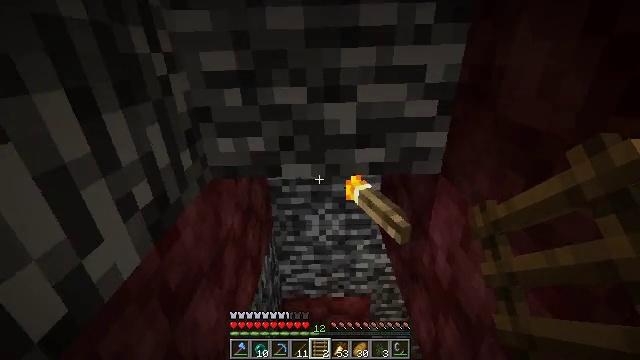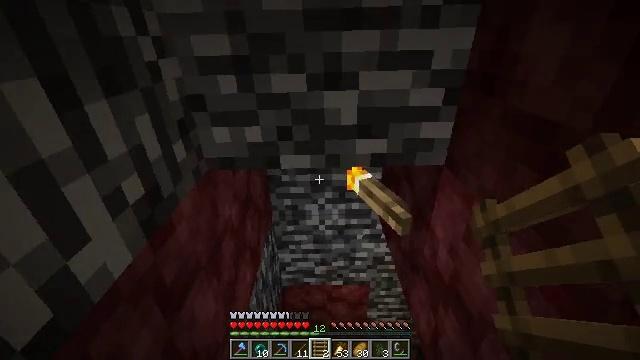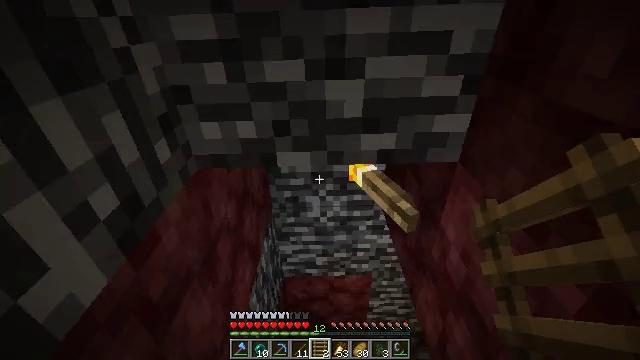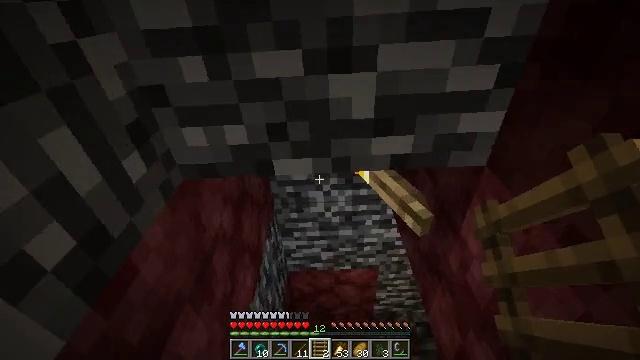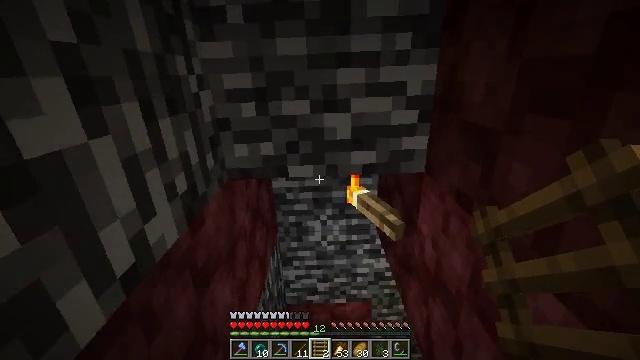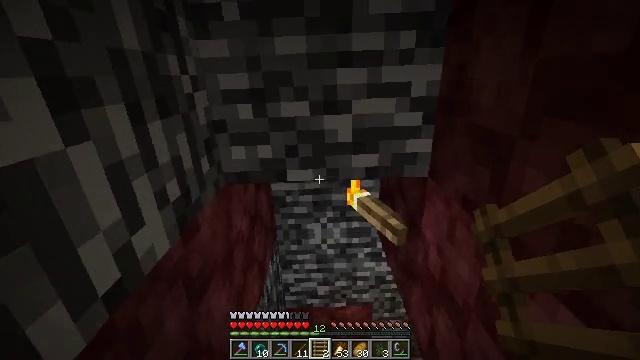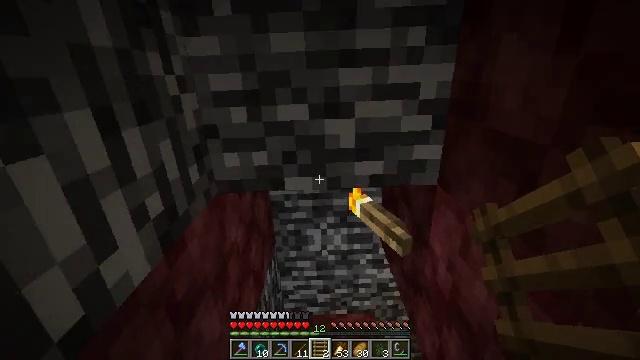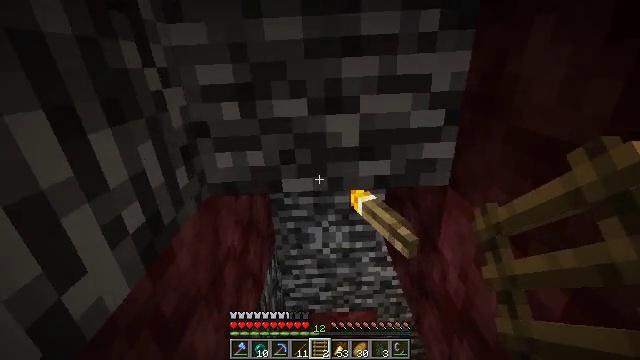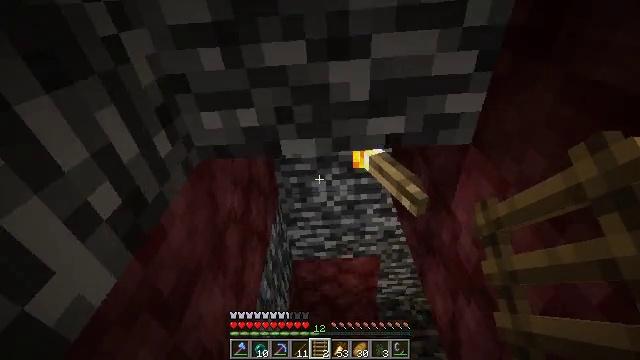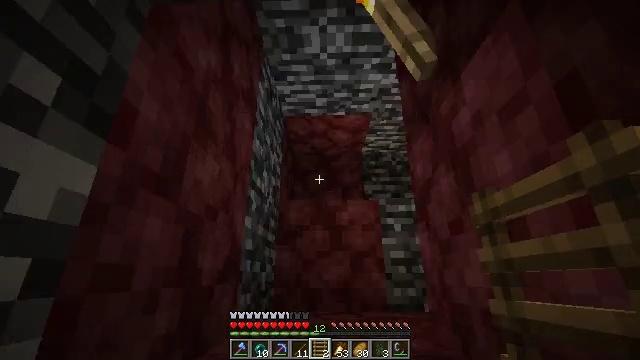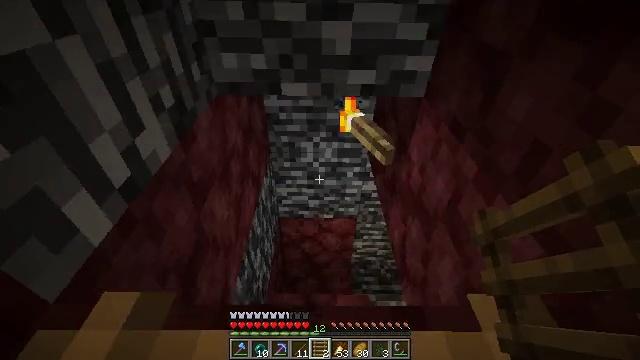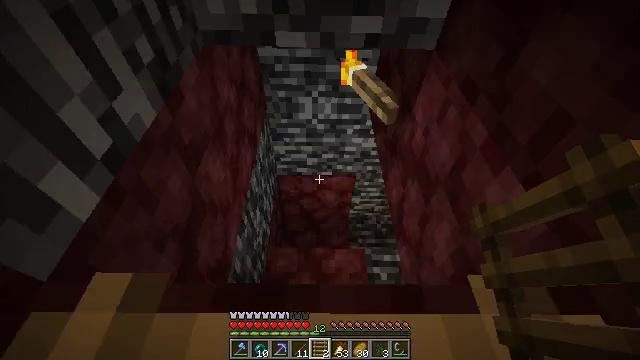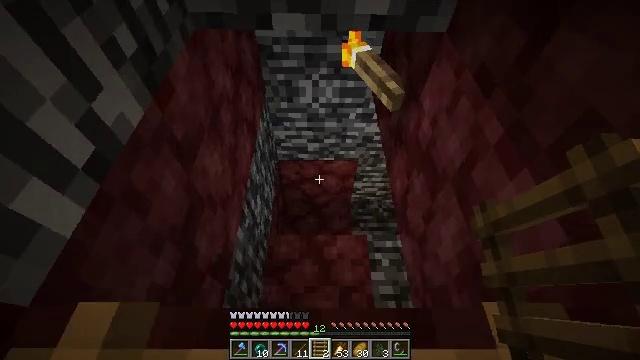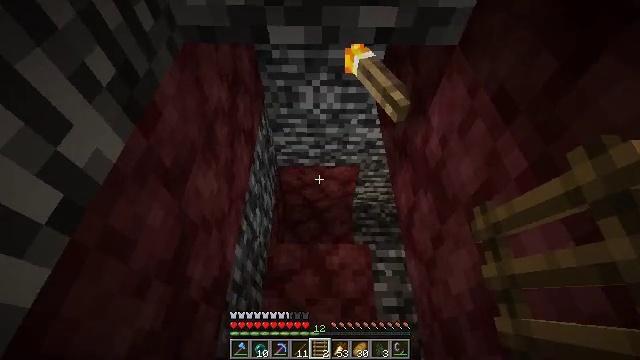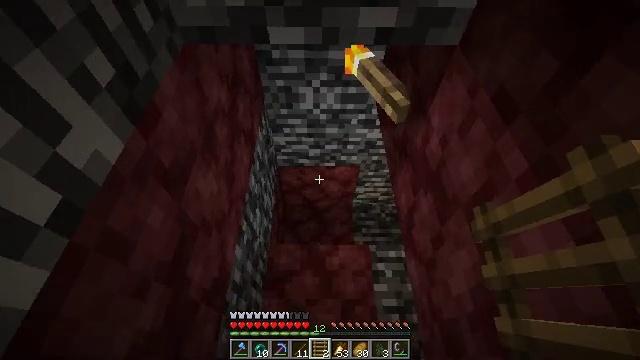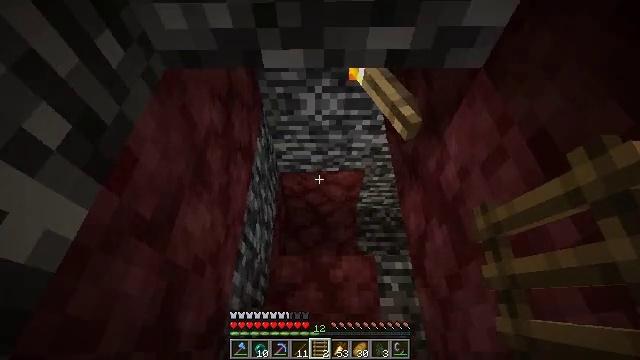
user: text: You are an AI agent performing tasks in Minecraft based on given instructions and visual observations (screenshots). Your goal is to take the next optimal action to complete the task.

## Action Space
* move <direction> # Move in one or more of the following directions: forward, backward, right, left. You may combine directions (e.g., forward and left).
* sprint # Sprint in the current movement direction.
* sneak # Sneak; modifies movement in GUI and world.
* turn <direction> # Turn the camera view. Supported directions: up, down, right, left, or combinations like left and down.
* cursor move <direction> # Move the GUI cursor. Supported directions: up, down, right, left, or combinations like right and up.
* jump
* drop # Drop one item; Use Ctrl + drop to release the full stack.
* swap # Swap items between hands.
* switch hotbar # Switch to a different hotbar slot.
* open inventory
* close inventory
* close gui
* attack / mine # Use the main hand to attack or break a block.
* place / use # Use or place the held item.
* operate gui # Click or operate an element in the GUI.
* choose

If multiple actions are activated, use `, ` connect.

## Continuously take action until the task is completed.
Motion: motion action
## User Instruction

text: Disassemble the ladder.
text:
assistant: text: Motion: move forward, turn down, jump
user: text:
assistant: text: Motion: move forward, turn down, jump
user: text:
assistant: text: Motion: move forward, turn left and down, jump
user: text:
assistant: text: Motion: move forward, jump
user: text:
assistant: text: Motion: move forward, jump
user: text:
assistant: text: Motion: move forward, jump
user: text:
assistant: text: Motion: move forward, turn down, jump
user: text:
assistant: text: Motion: move forward, turn left and down, jump
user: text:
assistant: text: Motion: move forward, turn right and down
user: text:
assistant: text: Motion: move forward, turn right and down
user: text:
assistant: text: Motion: move forward, turn down
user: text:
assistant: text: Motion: turn down
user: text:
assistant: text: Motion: move forward
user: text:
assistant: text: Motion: move forward
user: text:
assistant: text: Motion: move forward, turn down
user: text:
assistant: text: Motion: move forward, turn left and down
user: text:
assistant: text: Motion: move forward, turn down
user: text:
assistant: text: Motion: move forward, turn down
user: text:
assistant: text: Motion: move forward, turn down, switch to hotbar 2
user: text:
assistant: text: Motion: move forward, turn down, switch to hotbar 2
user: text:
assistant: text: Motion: move forward, turn down, switch to hotbar 2
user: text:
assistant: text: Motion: move forward, turn down, attack / mine, switch to hotbar 2
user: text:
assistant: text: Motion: attack / mine
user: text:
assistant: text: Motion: turn down, attack / mine
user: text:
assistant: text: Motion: turn left and down, attack / mine
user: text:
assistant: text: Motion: turn down, attack / mine
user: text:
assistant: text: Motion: attack / mine
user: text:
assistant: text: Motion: turn up, attack / mine
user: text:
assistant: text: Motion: turn up, attack / mine
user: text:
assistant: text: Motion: attack / mine